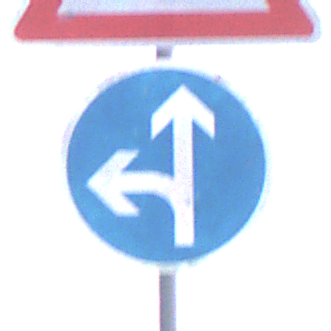
Verkehrszeichen: VorgeschriebeneFahrtrichtungGeradeausOderLinks
Zusatzzeichen oben: Lichtzeichenanlage
Umgebung: Outdoor, Nature
Tageszeit: SunriseSunset
Wetter: Overcast
Licht: Natural
Jahreszeit: NotSpecified
Kontrast: LowContrast